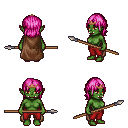
a pixel art fantasy rpg character, female body template, orc, green skin, brown cape, red pants, pink long bangs hairstyle, bronze tiara, spear, four views (front, back, left, right), 2x2 character sprite sheet, small pixel art, hard edges, no anti-aliasing